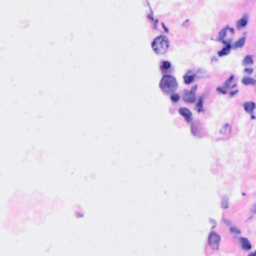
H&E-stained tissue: Breast